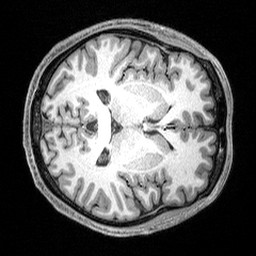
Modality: T1w
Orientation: axial
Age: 34
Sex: male
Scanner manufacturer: siemens
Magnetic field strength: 3 T
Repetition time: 2.3 s
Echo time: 0.00298 s